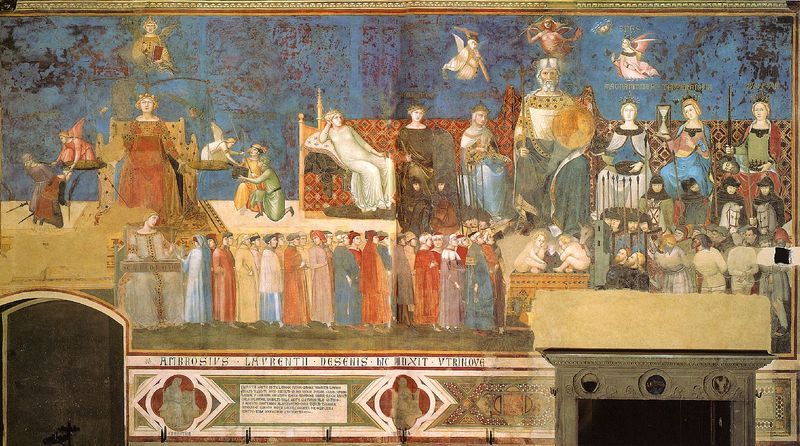
Titel: Sala dei Nove im Pal. Pubblico in Siena
Künstler: Ambrogio Lorenzetti
Standort: Siena, Palazzo Publico (EU - I - Toskana)
Schlagwörter: blau, flügel, gemälde, himmel, frauen, menschen, tür, menge, teppich, gericht, wand, geschichte, bildnis, porträt, erde, gewand, gold, adel, engel, relief, schrift, sofa, türen, könig, soldaten, thron, wandmalerei, schild, waage, text, schlange, helm, herrscher, allegorie, rüstung, fries, mittelalter, königin, fresko, putten, welt, fresco, zepter, regierung, freske, tugenden, königshaus, ambrosius, mittelaleter, lorenzetti, relogion, silzend, fürstenhaus